Aerial crown-view tile of a tropical tree (Barro Colorado Island, Panama), acquired 20240611:
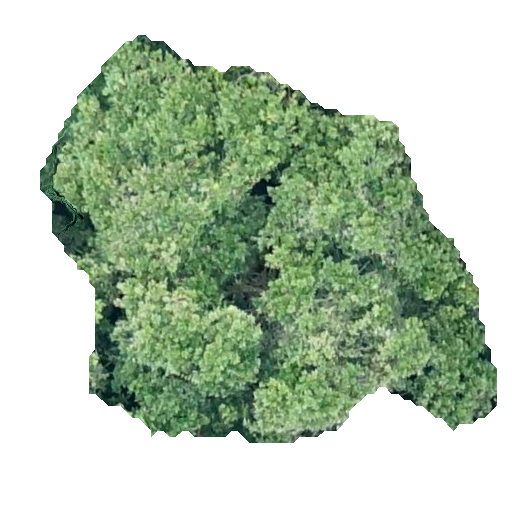
Species: Anacardium excelsum
GBIF accepted scientific name: Anacardium excelsum
Crown area: 199.325 m²